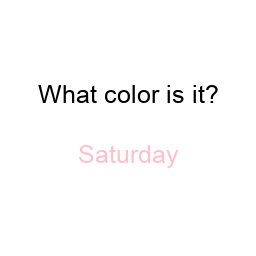
Color: pink
Background color: white
Question text color: black